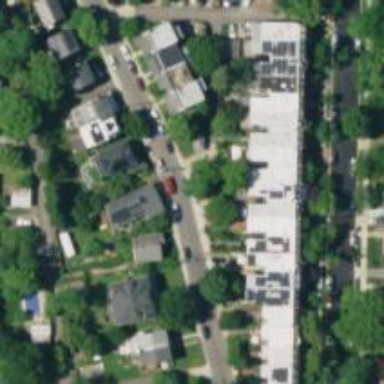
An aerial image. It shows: Alley classified as service road.